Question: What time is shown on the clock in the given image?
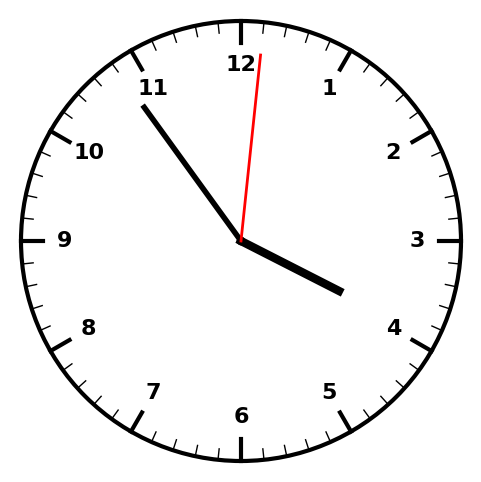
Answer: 03:54:01